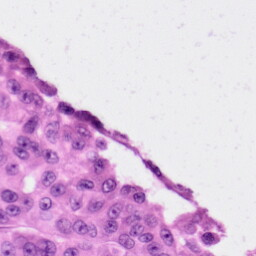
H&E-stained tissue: Skin